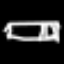
Label: bed